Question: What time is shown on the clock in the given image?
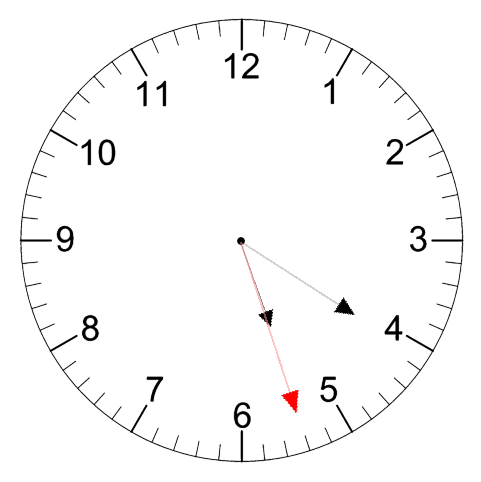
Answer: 05:20:27